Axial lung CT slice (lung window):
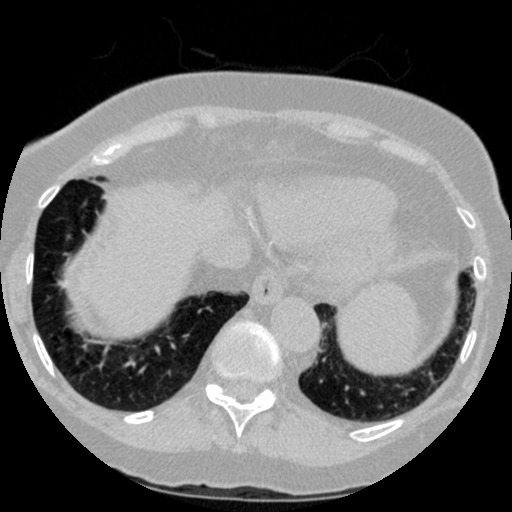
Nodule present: no